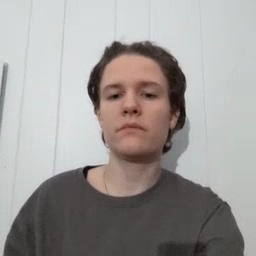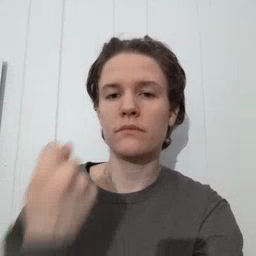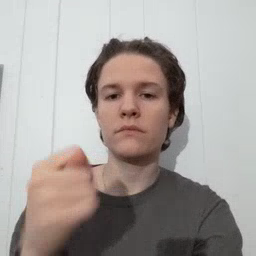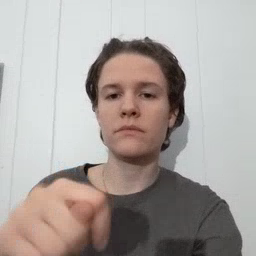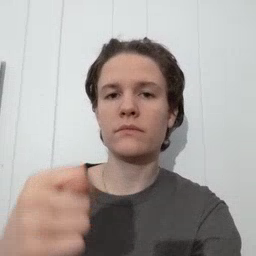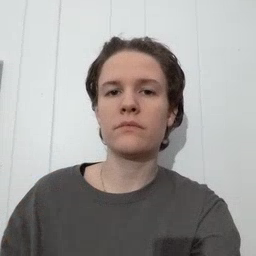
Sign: toy